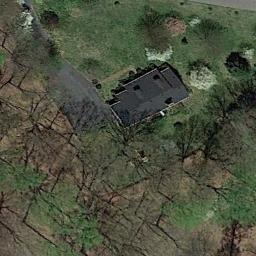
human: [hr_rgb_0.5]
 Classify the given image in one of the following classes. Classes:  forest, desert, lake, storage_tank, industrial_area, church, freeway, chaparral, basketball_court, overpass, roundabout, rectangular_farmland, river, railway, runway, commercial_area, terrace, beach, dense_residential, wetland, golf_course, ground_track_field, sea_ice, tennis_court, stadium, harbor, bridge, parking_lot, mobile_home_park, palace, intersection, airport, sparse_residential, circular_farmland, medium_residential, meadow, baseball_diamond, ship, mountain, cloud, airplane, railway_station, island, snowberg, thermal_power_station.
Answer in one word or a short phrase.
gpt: sparse_residential